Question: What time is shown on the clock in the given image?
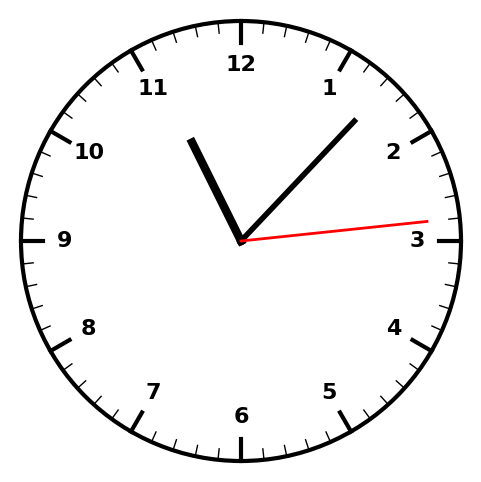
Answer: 11:07:14